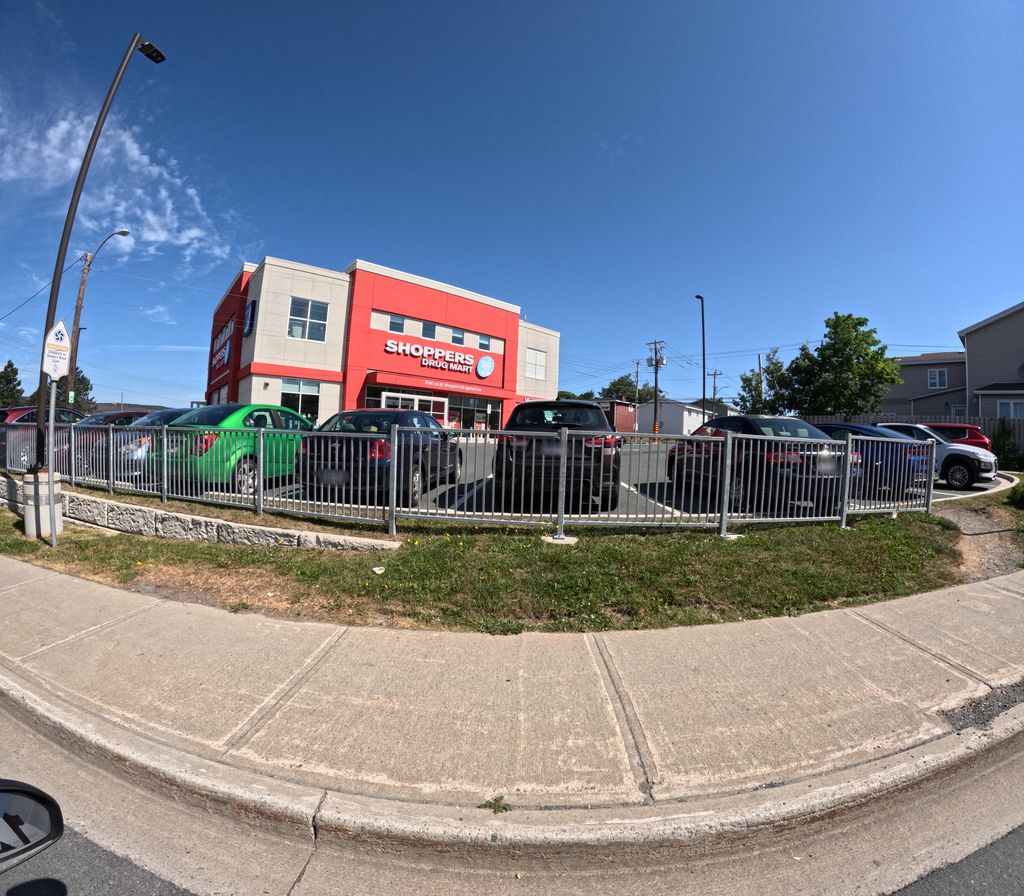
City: st_johns